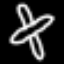
Label: airplane